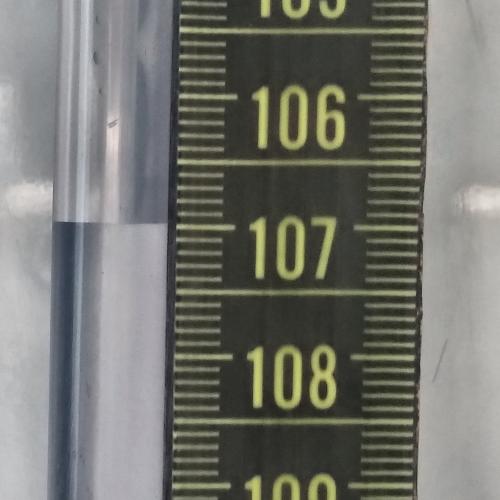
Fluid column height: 107.0 cm